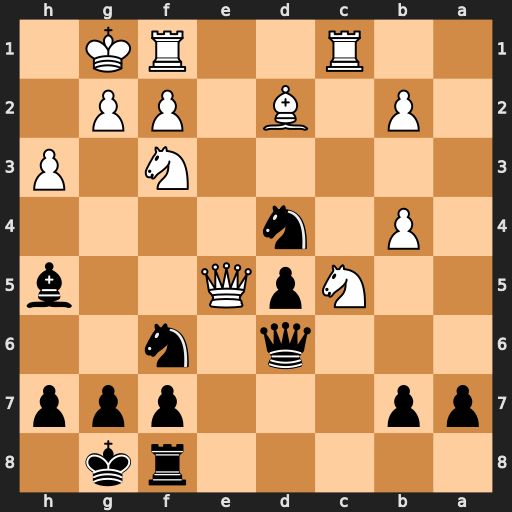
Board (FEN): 5rk1/pp3ppp/3q1n2/2NpQ2b/1P1n4/5N1P/1P1B1PP1/2R2RK1
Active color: b
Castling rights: -
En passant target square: -
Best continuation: Nxf3+ gxf3 Qxe5